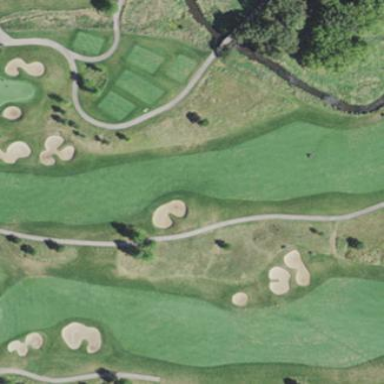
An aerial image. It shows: Area of rough grass used for golf.